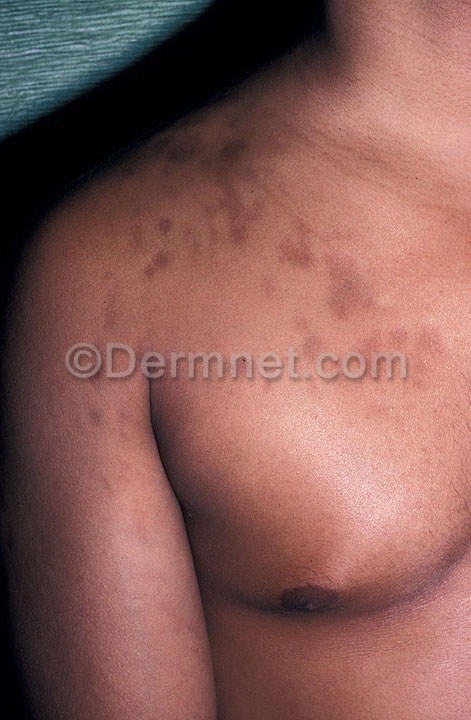
Disease: Lupus and other Connective Tissue diseases